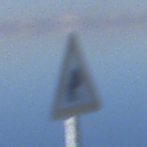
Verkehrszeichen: UnzureichendesLichtraumprofil
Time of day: MorningAfternoon
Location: Outdoor (Nature)
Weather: PartlyCloudy
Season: NotSpecified
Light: Natural